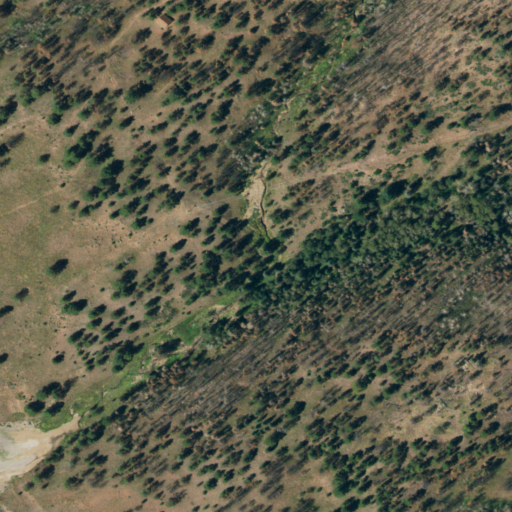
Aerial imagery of valley in Colorado named Mexican Canyon containing shrub, evergreen forest, grassland, deciduous forest, woody wetlands, and open development